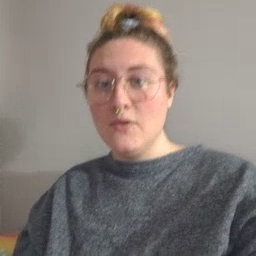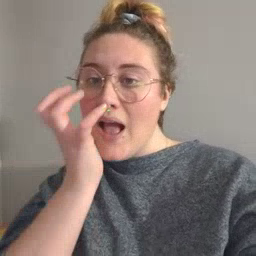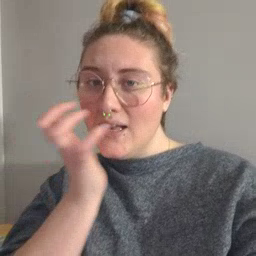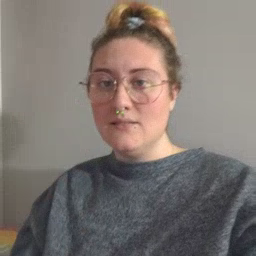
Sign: grass